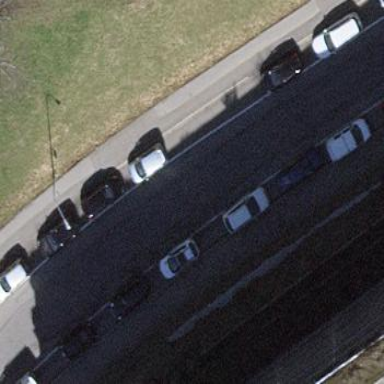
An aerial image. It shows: Parking lane with asphalt surface.